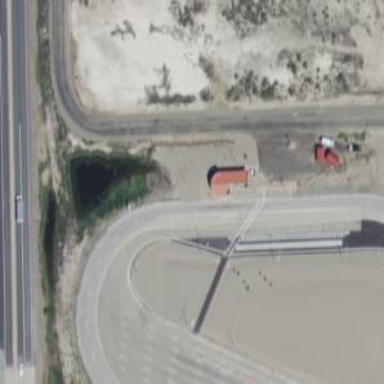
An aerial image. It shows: Weighbridge facility.